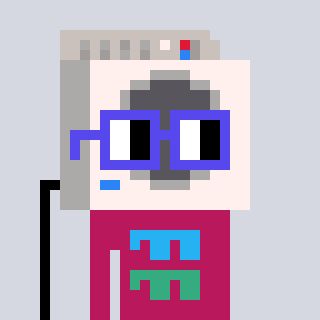
a pixel art character with square blue glasses, a washing machine-shaped head and a darkpink-colored body on a cool background